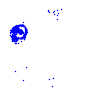
Particle: electron